Field crop: maize
Growth stage: 2
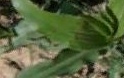
Species: maize